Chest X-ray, PA view. Patient: 47 years old, sex F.
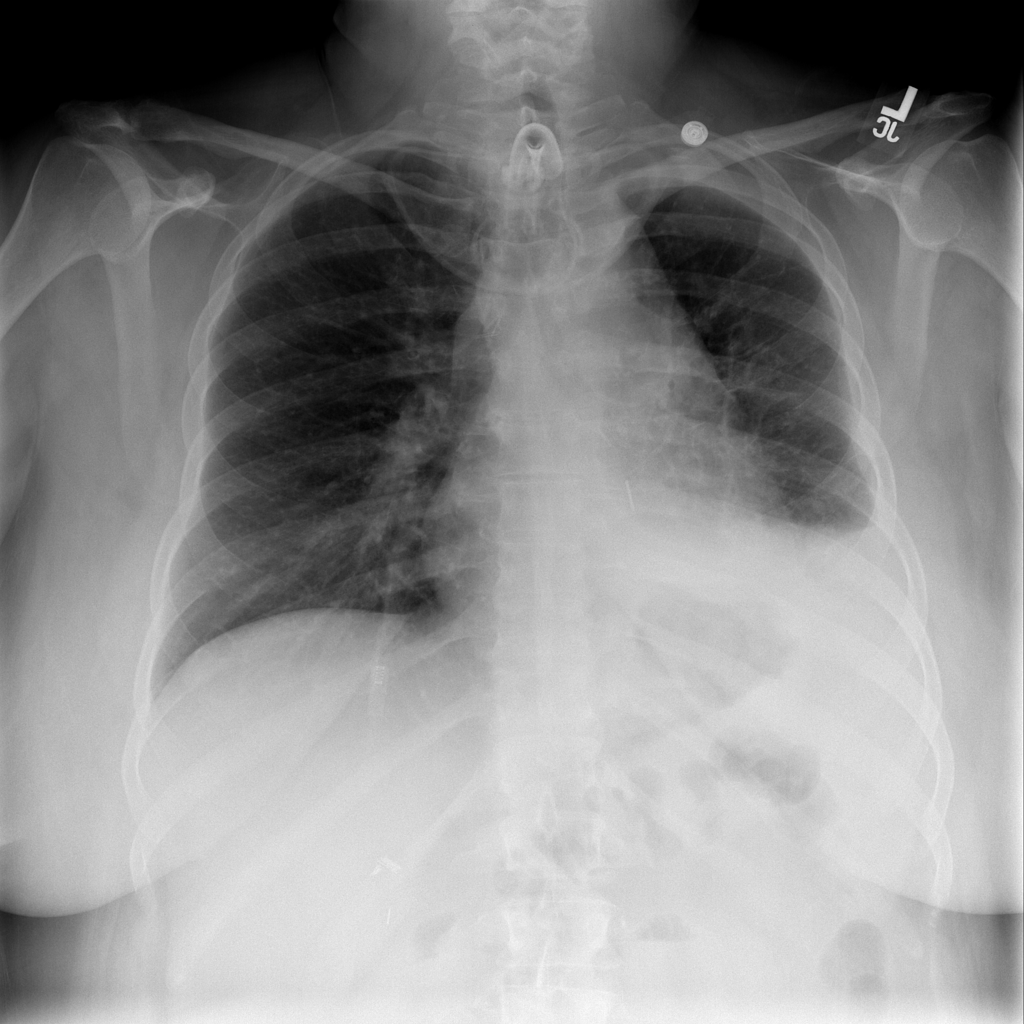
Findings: Pleural_Thickening